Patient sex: M
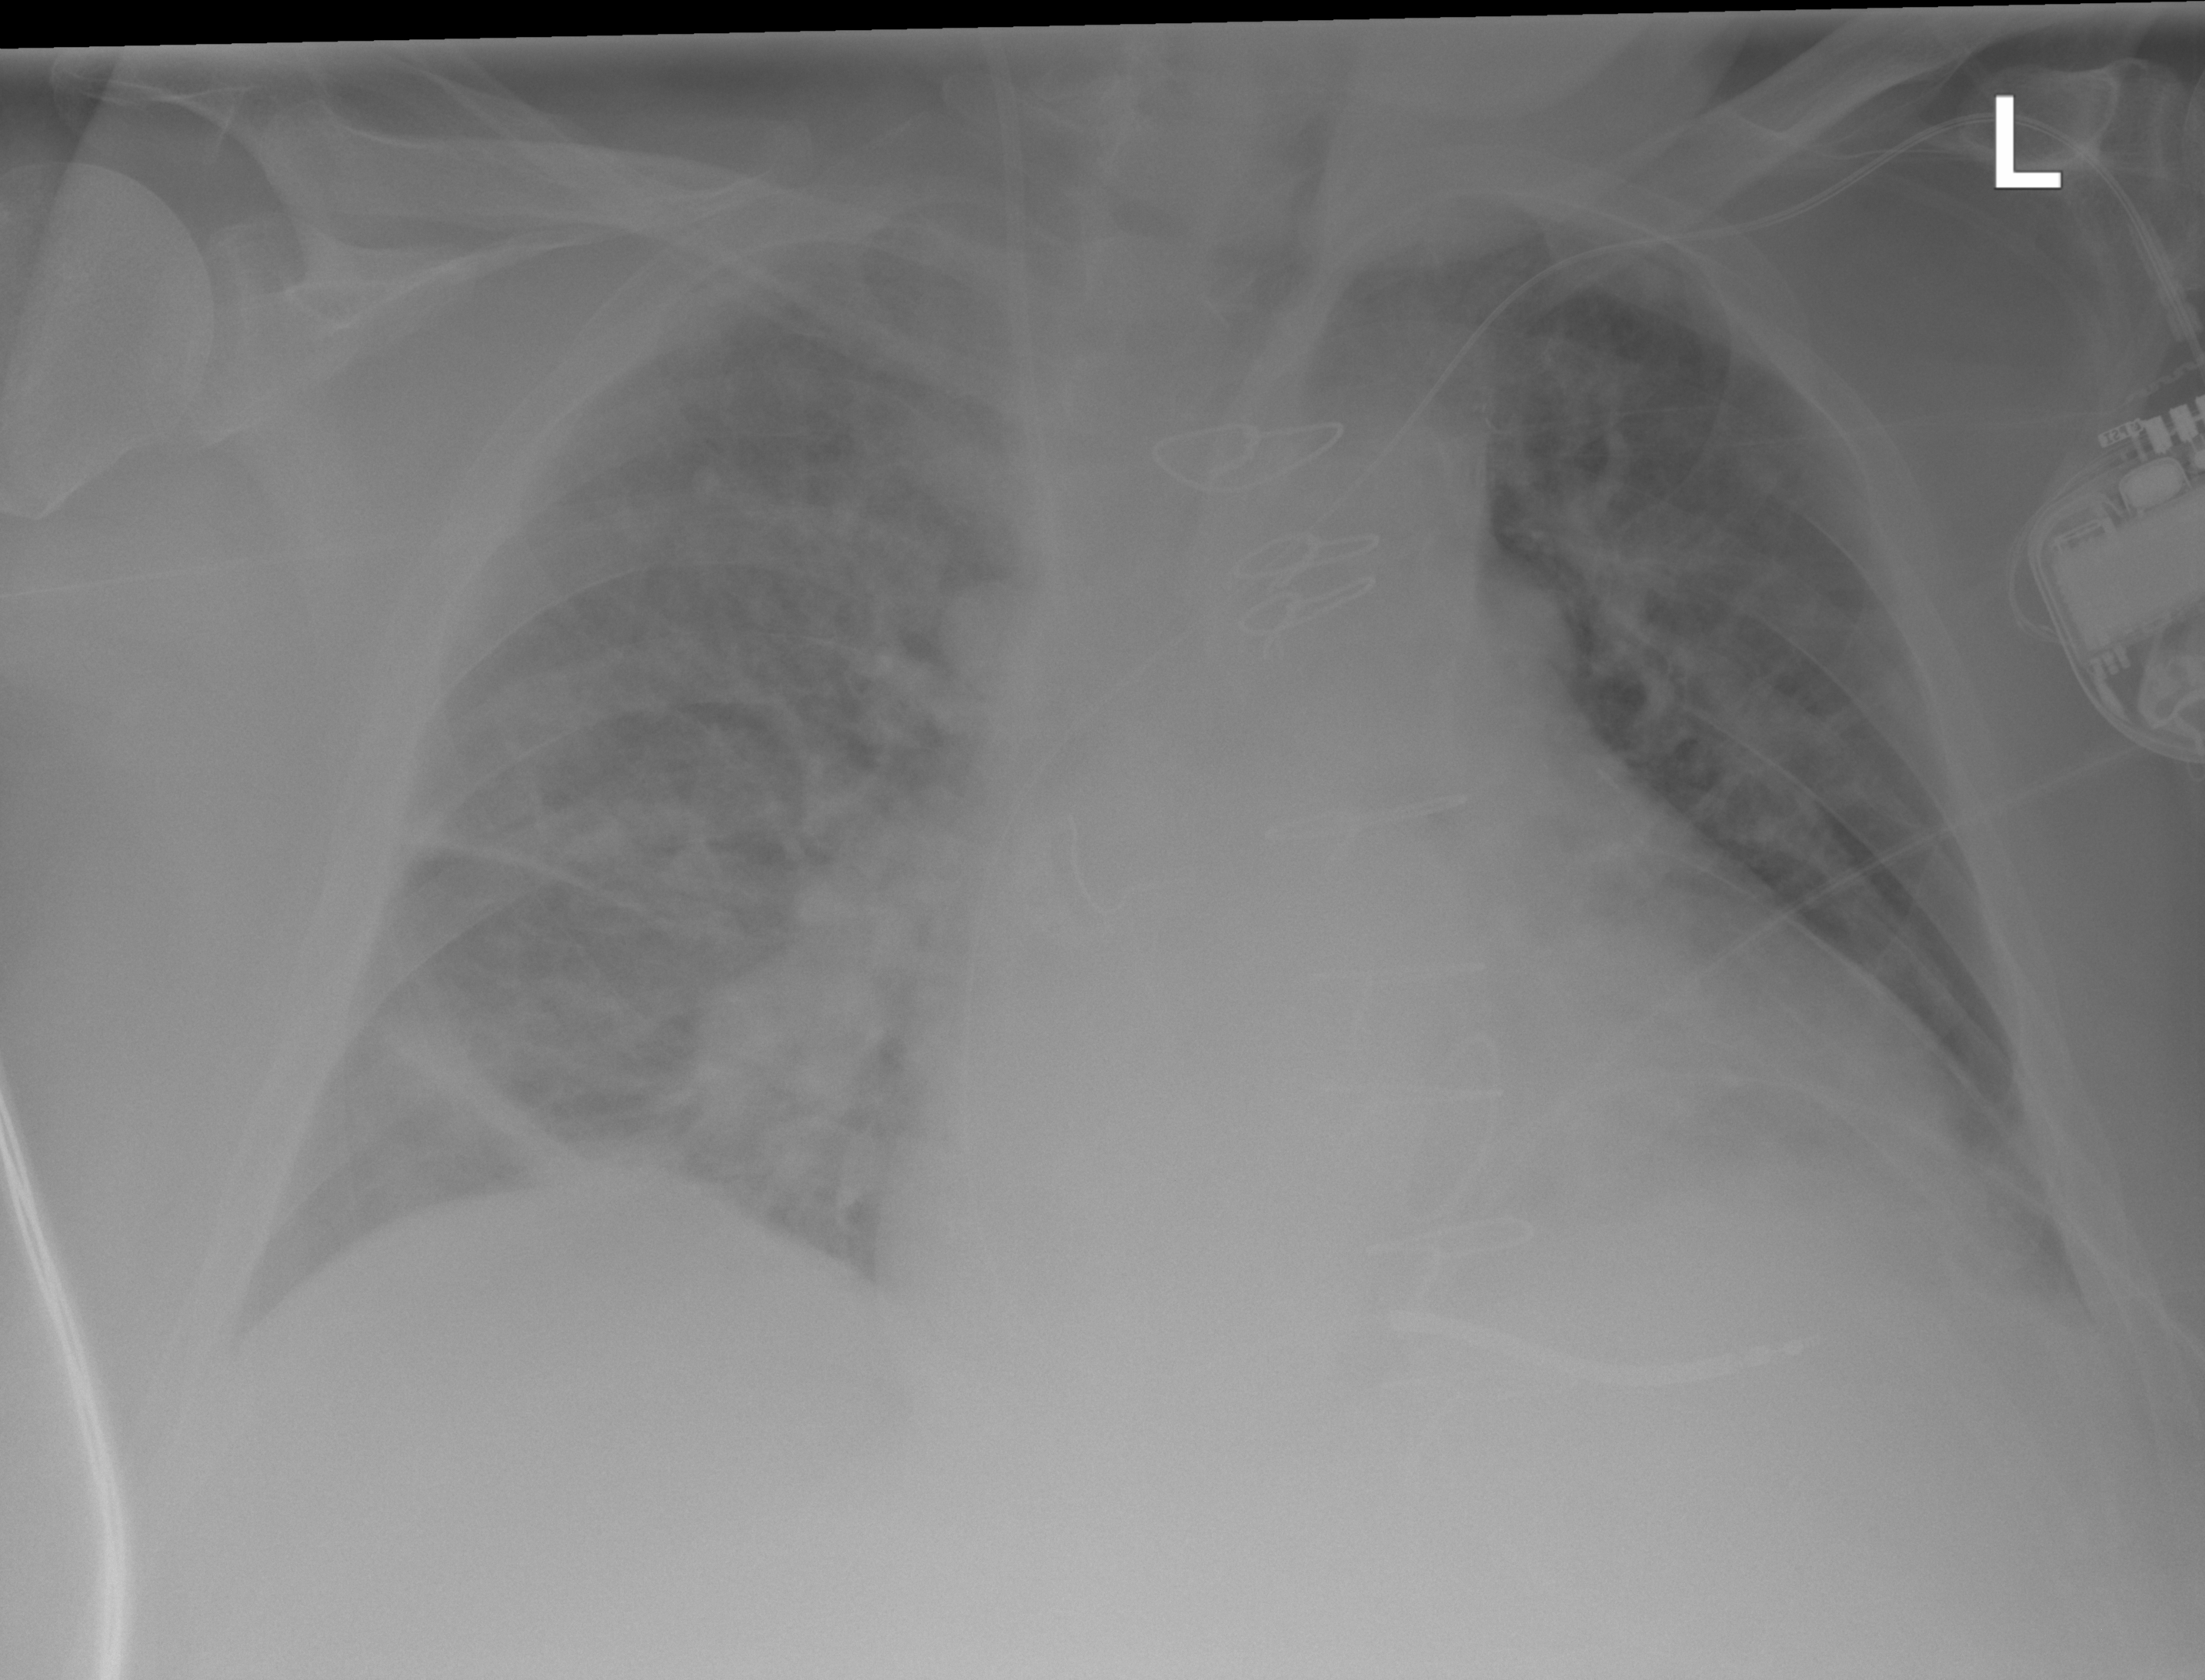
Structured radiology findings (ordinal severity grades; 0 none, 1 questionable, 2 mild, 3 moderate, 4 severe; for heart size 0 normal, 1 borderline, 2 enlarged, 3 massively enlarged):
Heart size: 3
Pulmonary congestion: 2
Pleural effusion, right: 0
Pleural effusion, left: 0
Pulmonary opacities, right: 0
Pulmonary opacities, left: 0
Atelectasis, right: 3
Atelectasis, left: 2